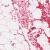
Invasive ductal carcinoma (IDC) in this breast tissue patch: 0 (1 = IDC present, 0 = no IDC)